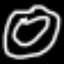
Label: donut